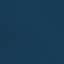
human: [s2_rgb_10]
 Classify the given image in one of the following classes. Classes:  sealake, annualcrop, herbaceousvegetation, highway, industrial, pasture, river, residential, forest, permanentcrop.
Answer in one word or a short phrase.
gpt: SeaLake